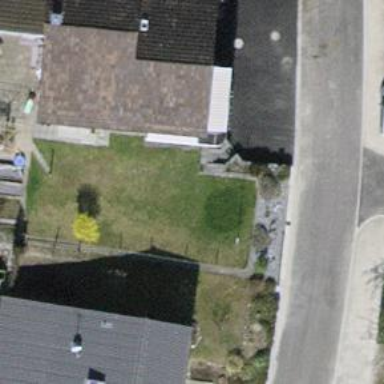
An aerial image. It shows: Detached building with gabled roof.